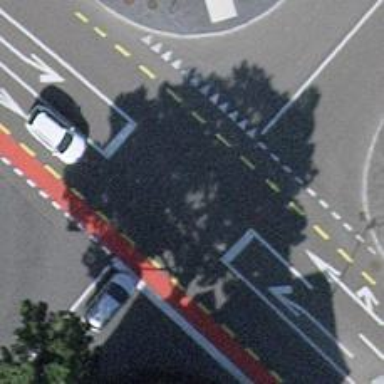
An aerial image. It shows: Primary highway with asphalt surface. It has designated lane for cyclists in both directions.